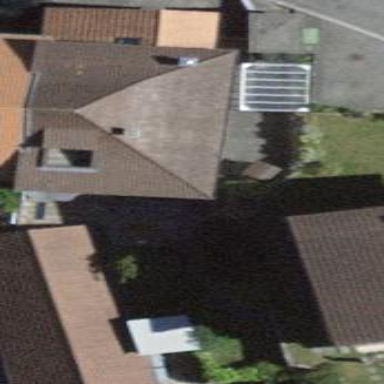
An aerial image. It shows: View of roof of building.